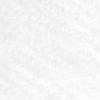
Label: no_change